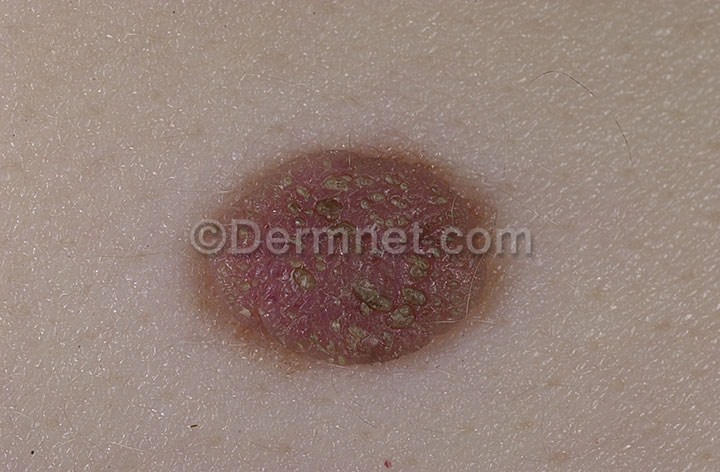
Disease: Melanoma Skin Cancer Nevi and Moles